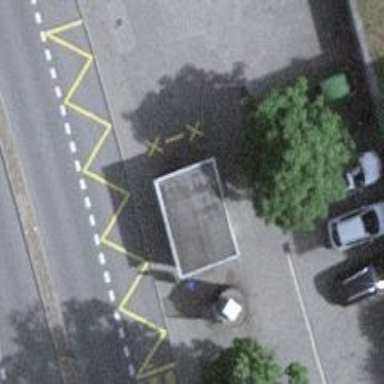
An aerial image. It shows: Bus stop with platform for public transport.